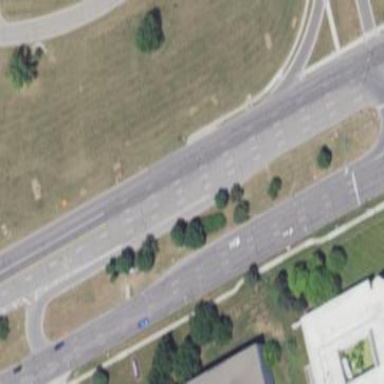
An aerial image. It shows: Grass-covered traffic island.